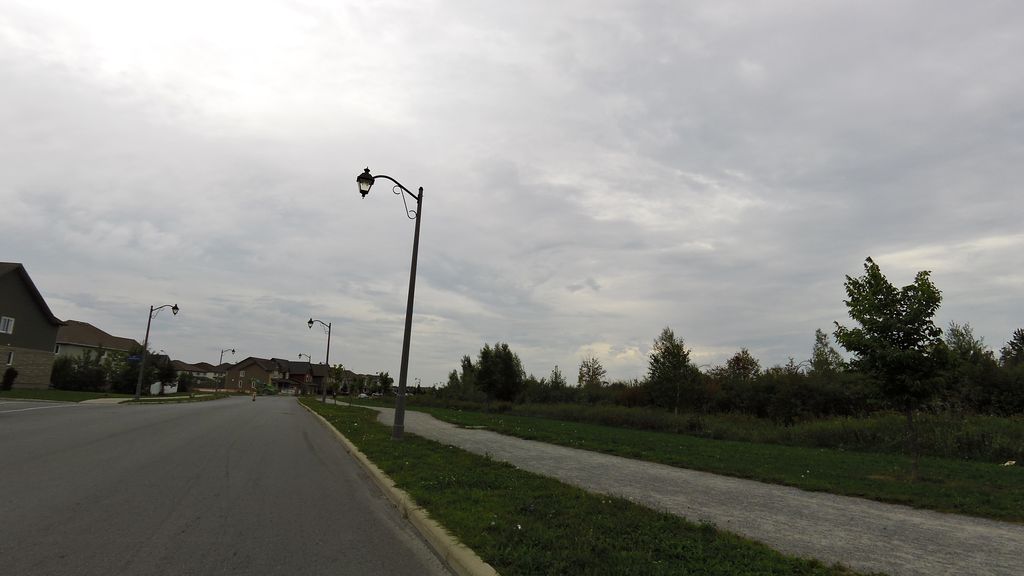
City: ottawa-gatineau